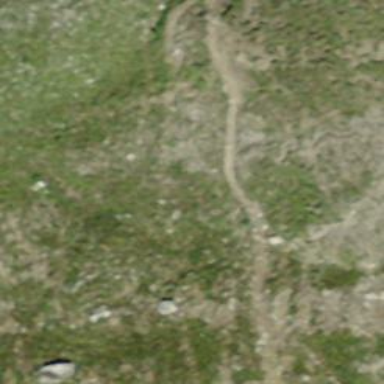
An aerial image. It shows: Unpaved path.